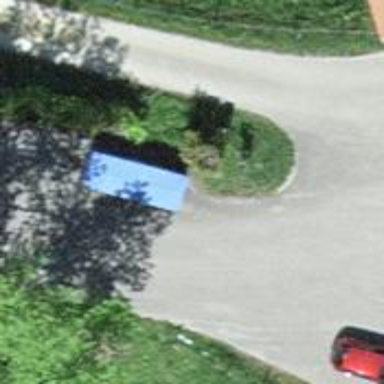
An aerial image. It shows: Recycling container for recycling.